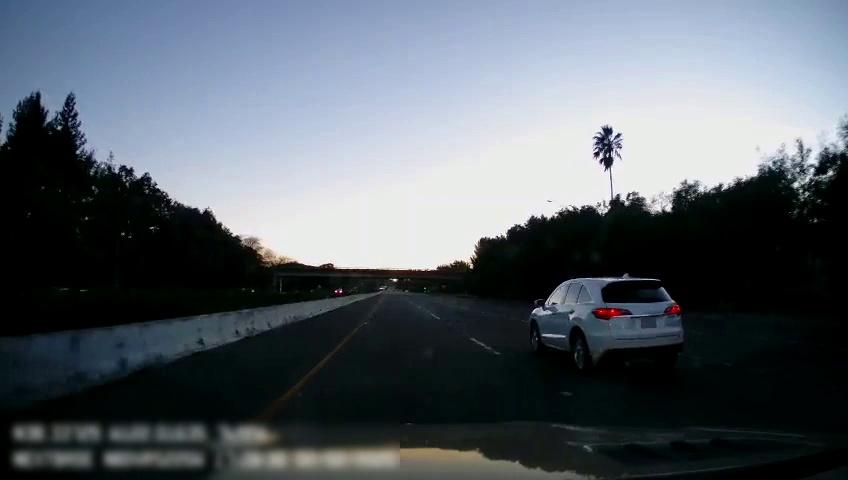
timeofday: Day
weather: Cloudy
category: Drivable Space
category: Vehicles | SUV
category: Lanes | Current Lane
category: Lanes | Current Lane
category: Lanes | Alternate Lane